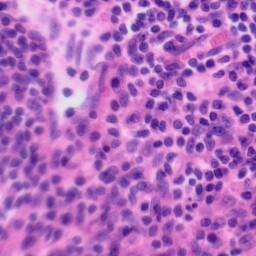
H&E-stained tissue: Tonsil